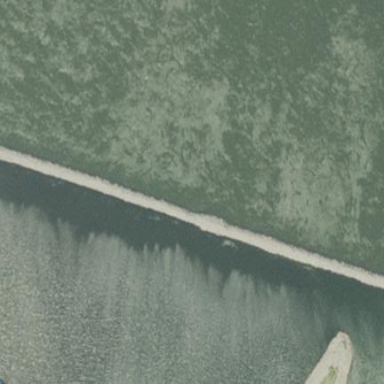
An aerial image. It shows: Breakwater structure.